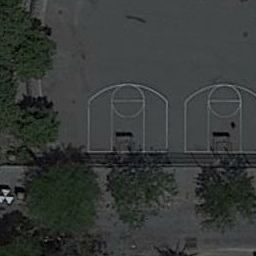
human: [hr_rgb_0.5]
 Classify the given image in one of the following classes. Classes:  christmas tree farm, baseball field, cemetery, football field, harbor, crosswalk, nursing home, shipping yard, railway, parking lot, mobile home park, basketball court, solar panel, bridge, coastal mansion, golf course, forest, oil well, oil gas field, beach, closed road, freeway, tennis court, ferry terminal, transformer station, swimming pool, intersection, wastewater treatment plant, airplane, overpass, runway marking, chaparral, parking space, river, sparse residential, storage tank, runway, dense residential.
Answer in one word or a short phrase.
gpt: basketball court